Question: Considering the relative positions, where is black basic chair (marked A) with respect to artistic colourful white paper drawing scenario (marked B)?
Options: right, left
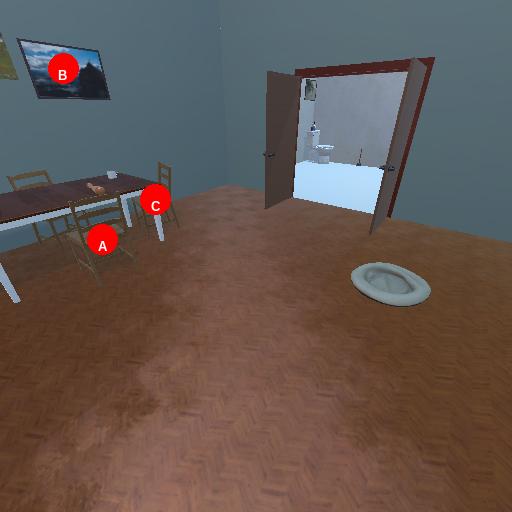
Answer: right